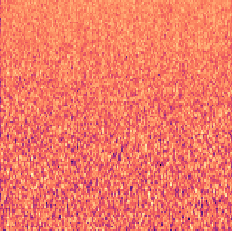
Sound class: Rain